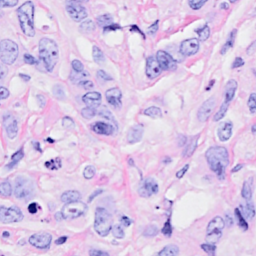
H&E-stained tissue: Breast